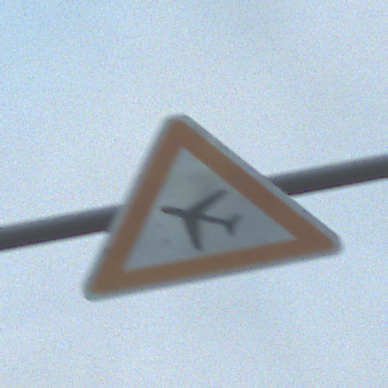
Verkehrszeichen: FlugbetriebRechts
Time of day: SunriseSunset
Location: Outdoor (RoadRail)
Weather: PartlyCloudy
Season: NotSpecified
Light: Natural